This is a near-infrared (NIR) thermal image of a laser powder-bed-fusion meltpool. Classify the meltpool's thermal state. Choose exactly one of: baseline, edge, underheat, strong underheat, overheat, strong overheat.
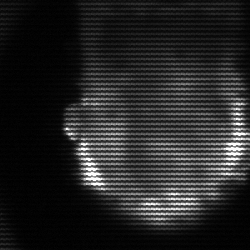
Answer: baseline